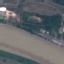
Land use / land cover class: River